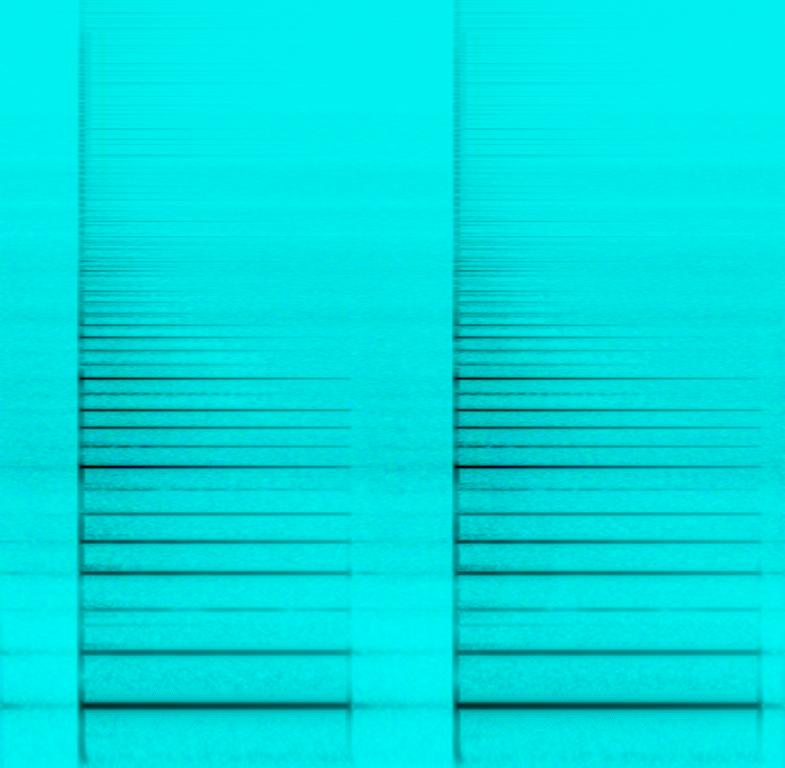
This file contains a guitar tuner playing every single string repeating it for a while before jumping to the next one. This tune may be playing at home tuning your guitar.